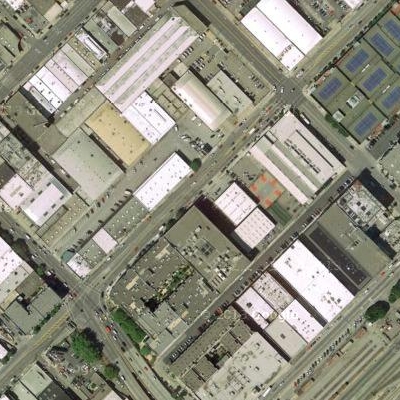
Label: Industry